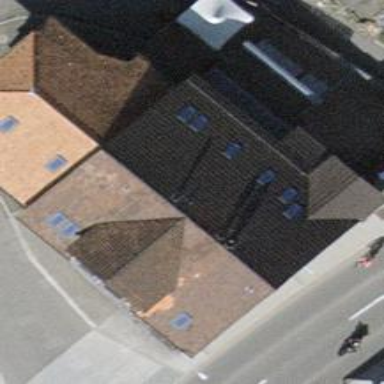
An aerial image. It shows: Restaurant.